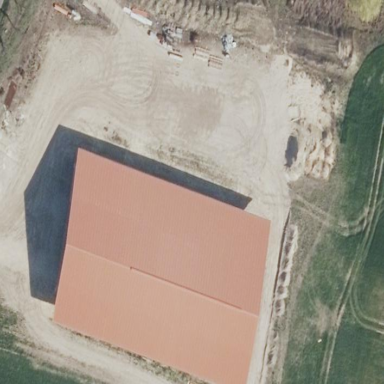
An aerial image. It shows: Farmyard area.